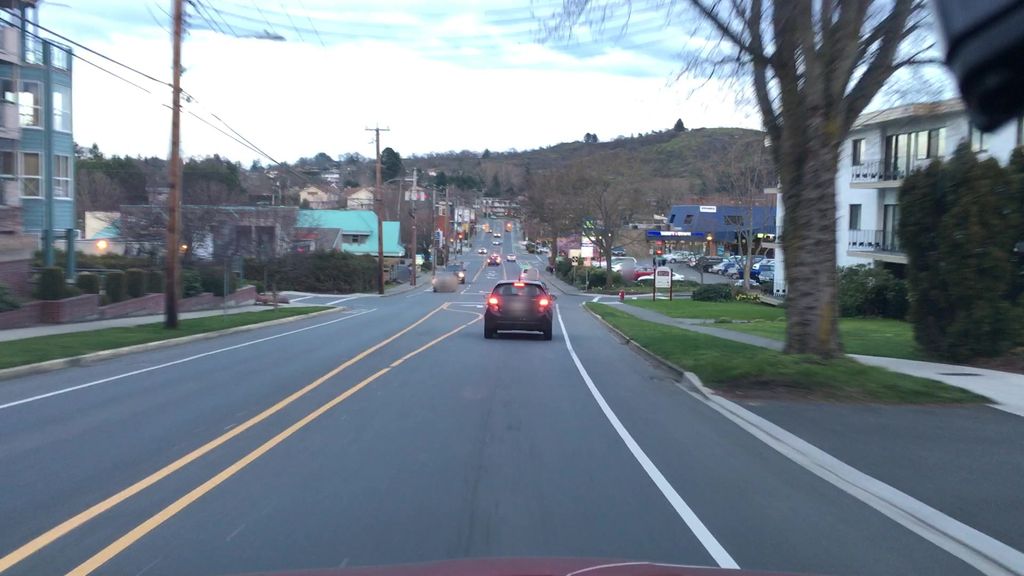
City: victoria